Question: I would like to know how can I create tenants in Orion. I understand that you need to inform Orion of the multitenancy by adding the '-multiservice' parameter. However, I do not know what is necessary to create, indeed, a tenant.
From what I have seen in the documentation, my guess is that you just need to add the 'Fiware-Service' header in each HTTP request. Therefore, if you send a 'updateContext' with a 'Fiware-Service=t_01' Orion will automatically create that tenant.
In addition to this, I also would like to know if multitenancy works correctly (or is planned to work correctly) in the following scenario:

In other words, is it possible to have several Gateways, each one with an Orion with one or more tenants, and all the Orions of all the Gateways federated to a global Orion in the cloud? Will the tenancy be respected in the global orion?
Thanks.
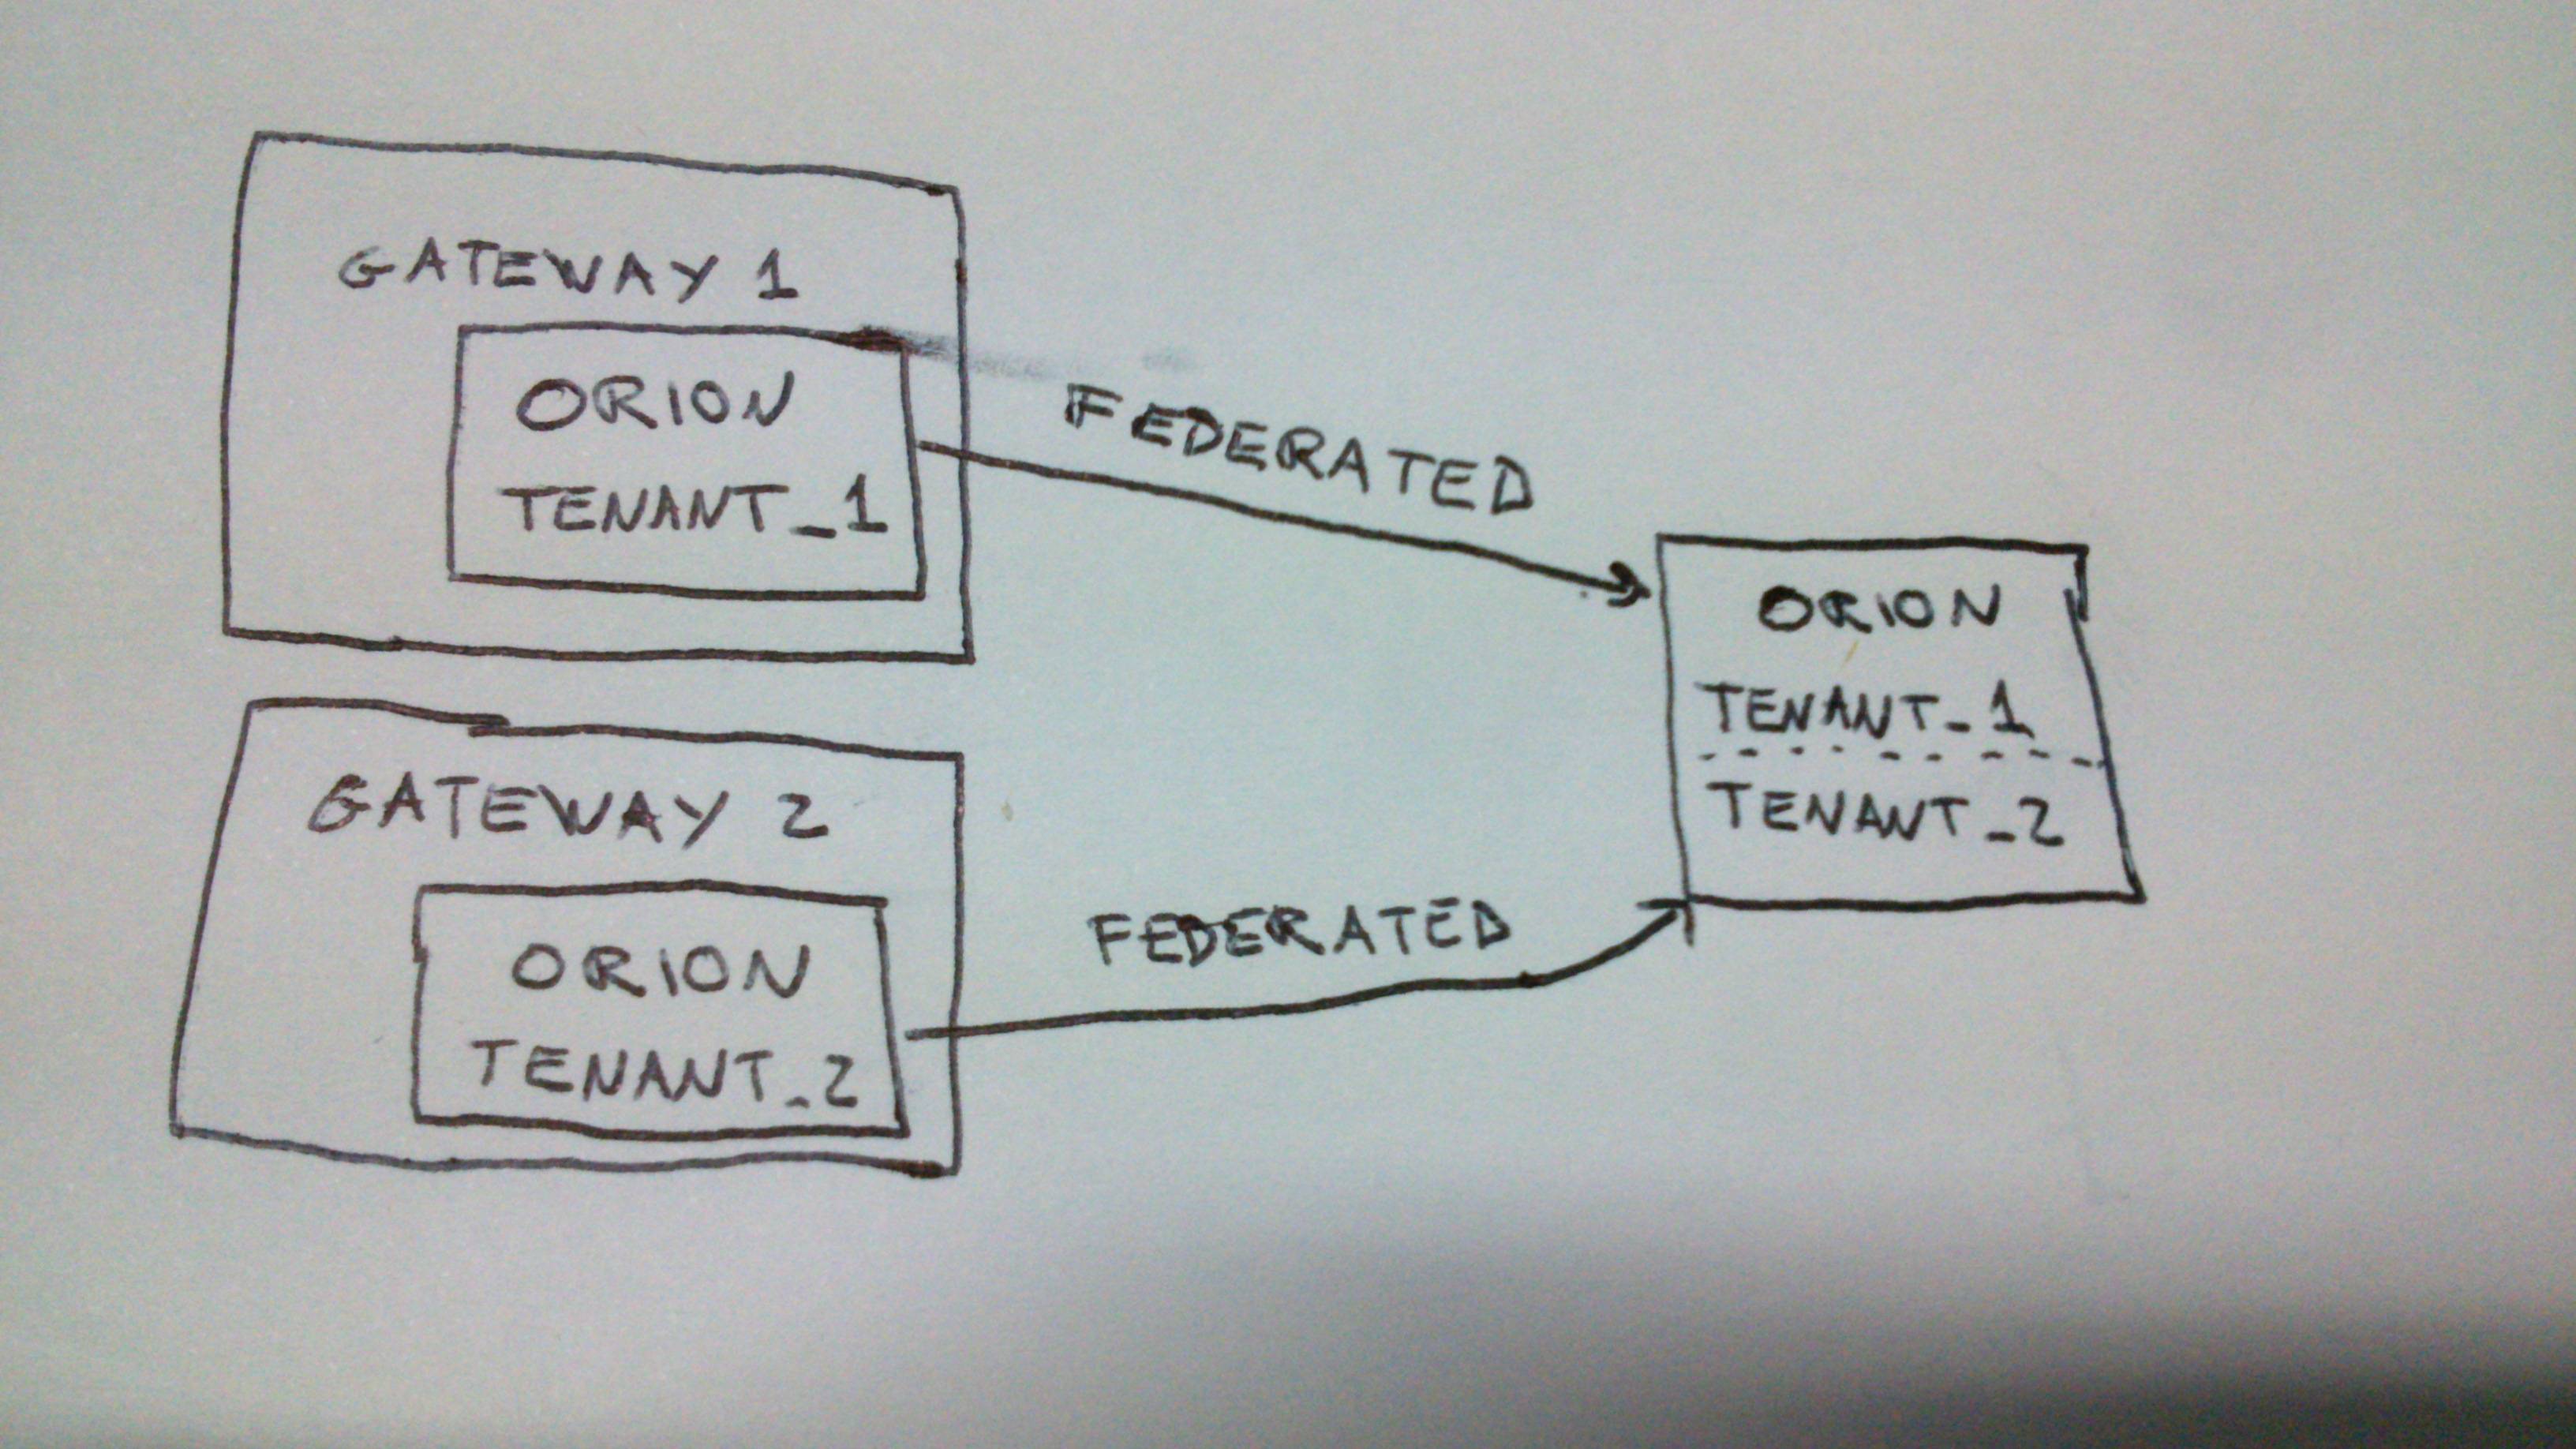
Answer: Your are right: Orion creates tenants "on the fly", the first time a create entity/registry operation in the given tenant is processed.
Regarding the scenario in the picture I understand that you refer to the federation approach described in <URL>, based on notifyContext. Given that Orion includes the 'Fiware-Service' header in notifications, it should work.